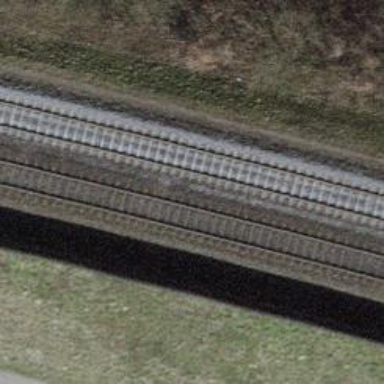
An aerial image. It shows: Railway track with contact line for electrification.